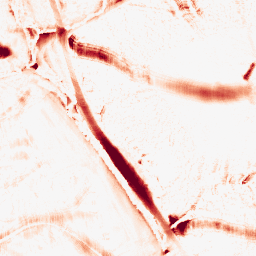
Category: morphological
Decomposition family: morphological_ellipse
Decomposition parameters: operation: opening
width: 30
height: 20
Upsampling method: regularized
Upsampling parameters: scale: 4
lambda_reg: 0.01
Upsampling scale: 4